Question: Could anyone tell me how to customize the brush to display filter values as labels?
I would like to get the same style as the one marked with arrows in the following screenshot but I don't know how to get it, and I haven't seen any example.

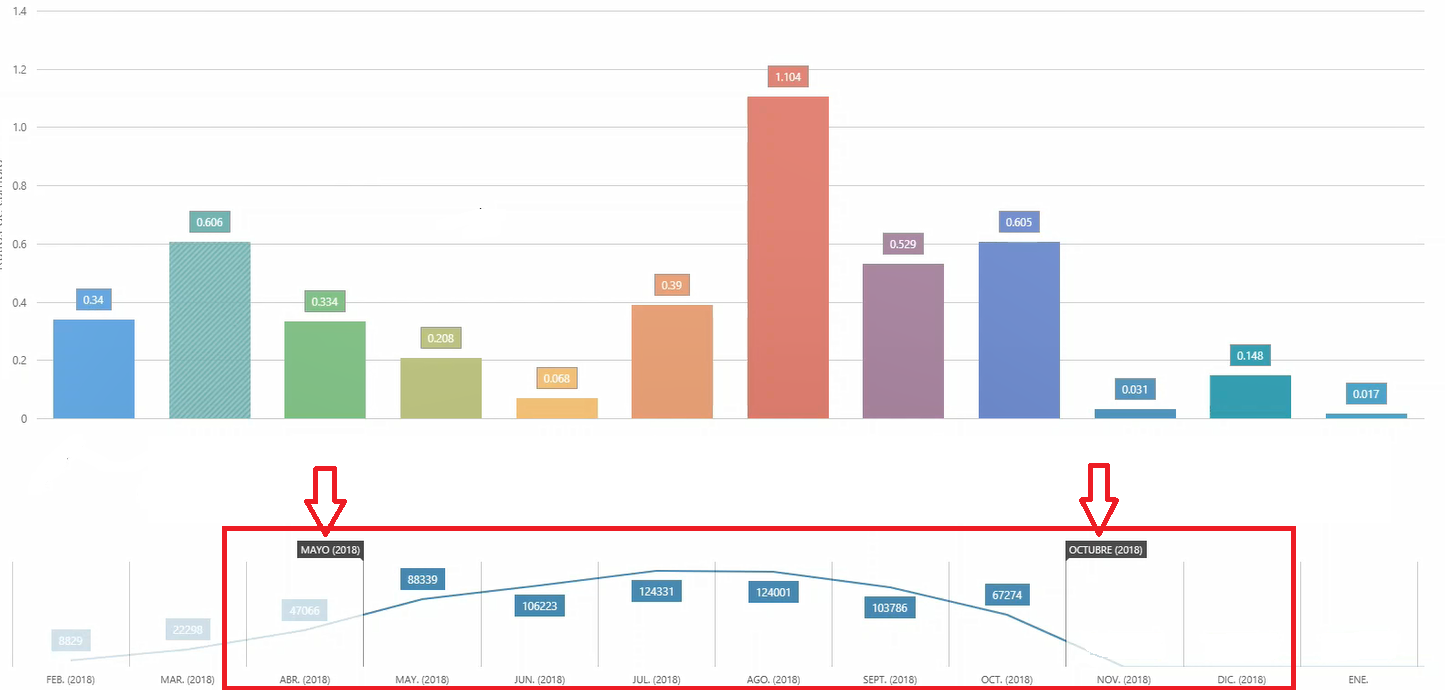
Answer: This is a great question, and I am surprised no one has asked this before. Obviously, dc.js can display the filter values in the text above the chart, but putting it right on the brush is really cool!
Any dc.js chart will allow you to listen for the <URL> and draw your own annotations using D3.
Let's do that:
'''
chart.on('pretransition', function(chart) {
let brushBegin = [], brushEnd = []; // 1
if(chart.filter()) {
brushBegin = [chart.filter()[0]]; // 2
brushEnd = [chart.filter()[1]];
}
let beginLabel = chart.select('g.brush') // 3
.selectAll('text.brush-begin')
.data(brushBegin); // 4
beginLabel.exit().remove(); // 5
beginLabel = beginLabel.enter()
.append('text') // 6
.attr('class', 'brush-begin') // 7
.attr('text-anchor', 'end')
.attr('dominant-baseline', 'text-top')
.attr('fill', 'black')
.attr('y', chart.margins().top)
.attr('dy', 4)
.merge(beginLabel); // 8
beginLabel
.attr('x', d => chart.x()(d))
.text(d => d.toFixed(2)); // 9
let endLabel = chart.select('g.brush')
.selectAll('text.brush-end')
.data(brushEnd);
endLabel.exit().remove();
endLabel = endLabel.enter()
.append('text')
.attr('class', 'brush-end')
.attr('text-anchor', 'begin')
.attr('dominant-baseline', 'text-top')
.attr('fill', 'black')
.attr('y', chart.margins().top)
.attr('dy', 4)
.merge(endLabel);
endLabel
.attr('x', d => chart.x()(d))
.text(d => d.toFixed(2));
})
'''
This looks like a lot of code; it's really doing the same thing twice, once for each label. Let's look at how the first label is shown.
1. D3 binds array data to elements. We will bind labels at the beginning and end of the brush each to an array of zero (brush hidden) or one element (brush shown). This line defaults the arrays to empty.
2. If there is a filter active, we will set the arrays to one-element arrays containing the begin and end values of the brush.
3. Standard D3 boilerplate: select the parent element (d.brush), then select the elements we want to create, update, or destroy, then
4. Bind the zero- or one-element arrays to the selections
5. If the brush was just hidden, delete the label
6. If the brush was just shown, add the label
7. and initialize it with the needed SVG attributes and the class brush-begin which we just used in binding. Most of these attributes are to get the label position correct.
8. Merge the selections together, so now we have an insert+modify selection
9. Apply the X position attribute and change the text change whenever the brush changes.
<URL>
<URL>
Getting white-on-black labels is <URL> but I hope to return to that later.